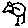
Label: bird